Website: lowes
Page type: billing-address
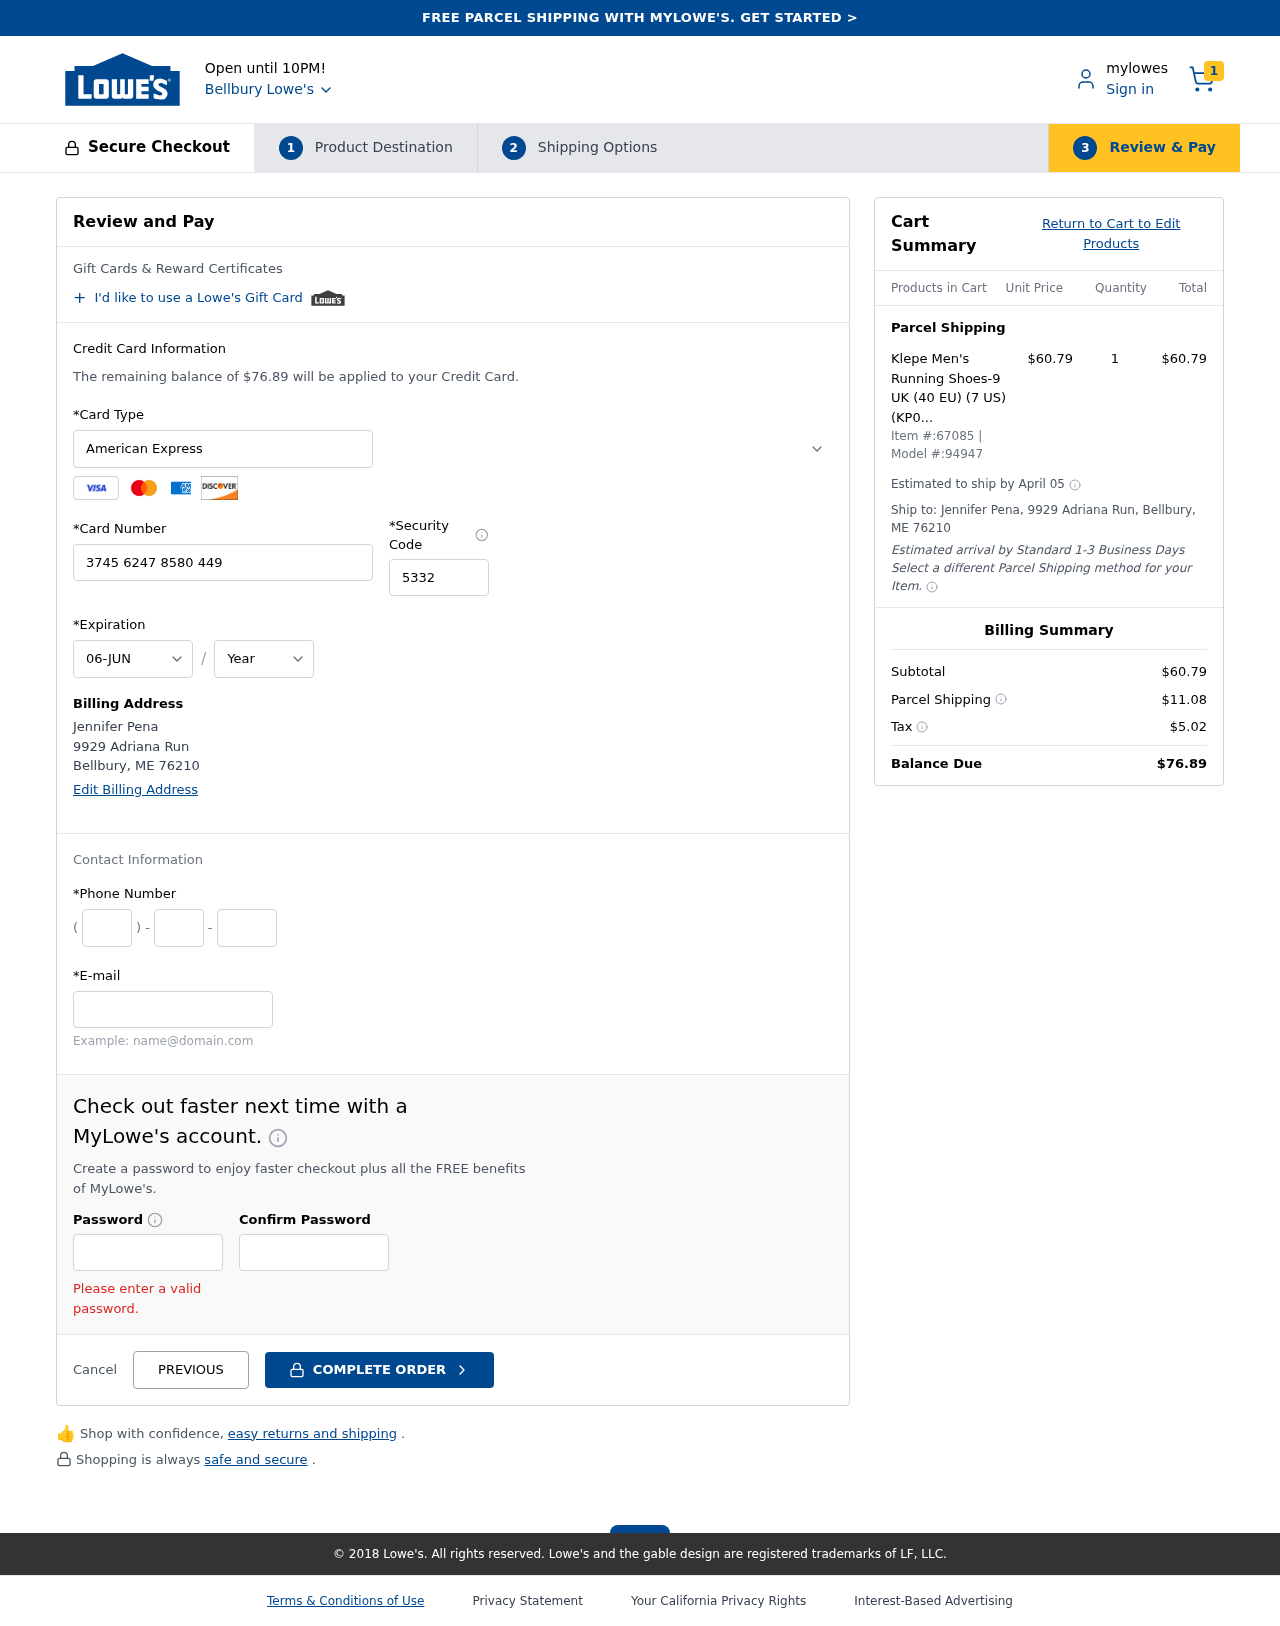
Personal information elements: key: PII_CARD_CVV
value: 5332
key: PII_CARD_EXPIRY_MONTH
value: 06
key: PII_CARD_EXPIRY_YEAR
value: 28
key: PII_CARD_NUMBER
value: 3745 6247 8580 449
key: PII_CARD_TYPE
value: American Express
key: PII_CITY
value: Bellbury
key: PII_CITY_STATE_ZIP
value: Bellbury, ME 76210
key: PII_EMAIL
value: jennifer_pena@gmail.com
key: PII_FULLNAME
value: Jennifer Pena
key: PII_PHONE_AREA
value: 872
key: PII_PHONE_PREFIX
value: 442
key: PII_PHONE_SUFFIX
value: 6533
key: PII_STREET
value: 9929 Adriana Run
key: PII_FULLNAME2
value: Jennifer Pena
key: PII_STREET2
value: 9929 Adriana Run
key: PII_CITY_STATE_ZIP2
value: Bellbury, ME 76210
Product elements: key: PRODUCT1_NAME
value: Klepe Men's Running Shoes-9 UK (40 EU) (7 US) (KP040/BLK)
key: PRODUCT1_PRICE
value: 60.79
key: PRODUCT1_QUANTITY
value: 1
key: PRODUCT_ITEM_NUMBER
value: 67085
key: PRODUCT_MODEL_NUMBER
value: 94947
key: PRODUCT1_LINE_TOTAL
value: $60.79
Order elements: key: ORDER_NUM_ITEMS
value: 1
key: ORDER_TOTAL
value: $76.89
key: ORDER_SHIPPING_DATE
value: April 05
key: ORDER_SUBTOTAL
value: $60.79
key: ORDER_SHIPPING_COST
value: $11.08
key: ORDER_TAX
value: $5.02